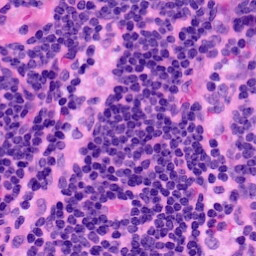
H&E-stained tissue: LymphNode